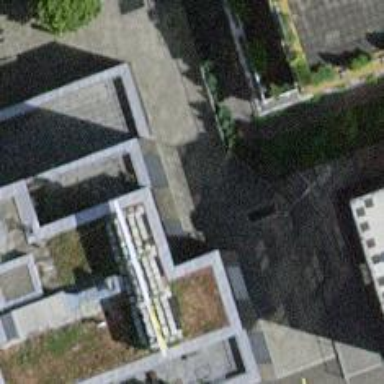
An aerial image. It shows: Commercial building.